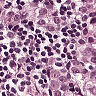
Metastatic tissue present: yes